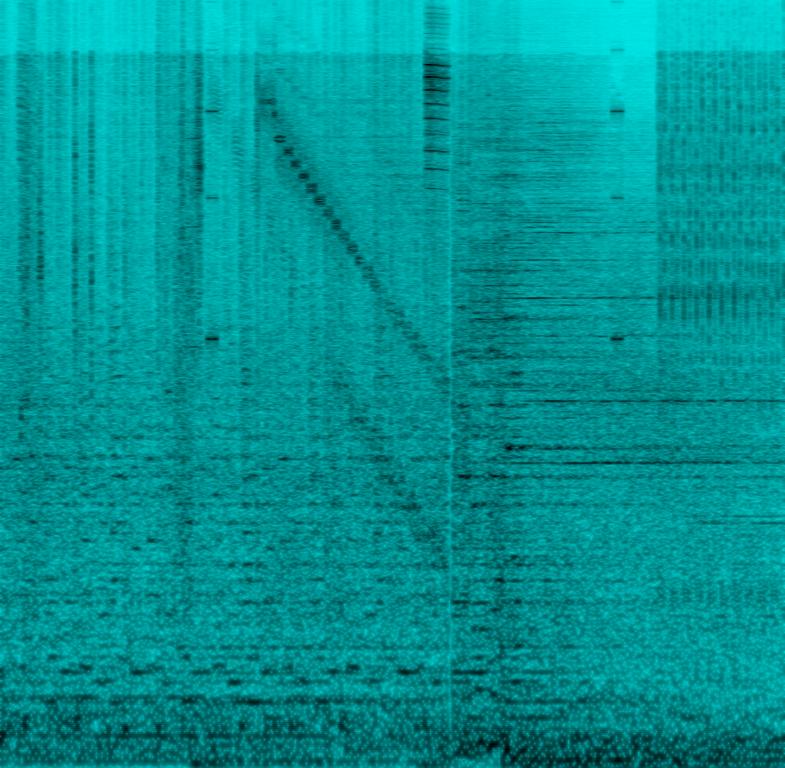
The low quality recording features an advertisement that consists of camera shuttering effects and high pitched down sweeps, followed by arpeggiated strings melody, orchestra percussions and synth sound effects playing in the background. It sounds exciting and epic.